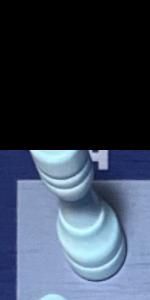
Label: Rook_White